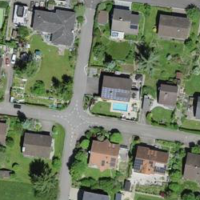
EUNIS habitat code: 55
Species observed at this site:
Lysimachia punctata